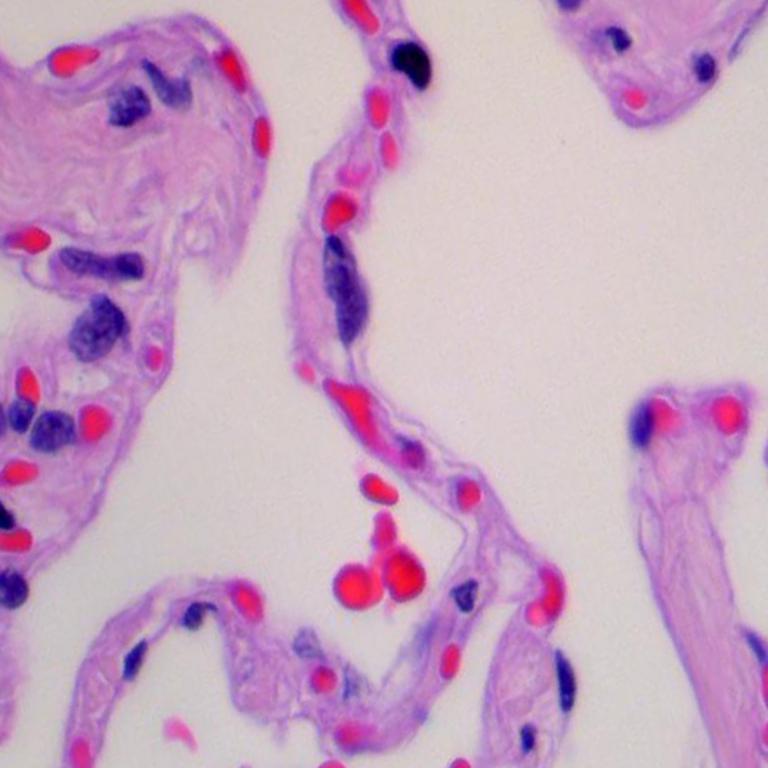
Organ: lung
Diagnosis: benign